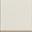
Piece: xx